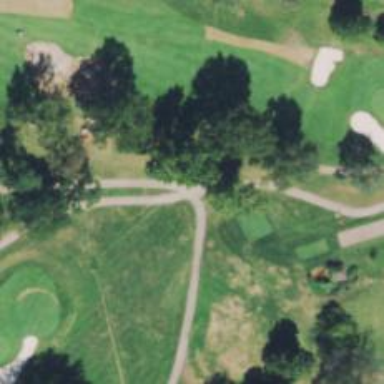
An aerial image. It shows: Path for both road and golf.